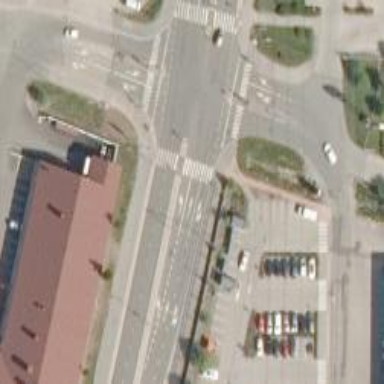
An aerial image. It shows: Asphalt cycleway.